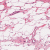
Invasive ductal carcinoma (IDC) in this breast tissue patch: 0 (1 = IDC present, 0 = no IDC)